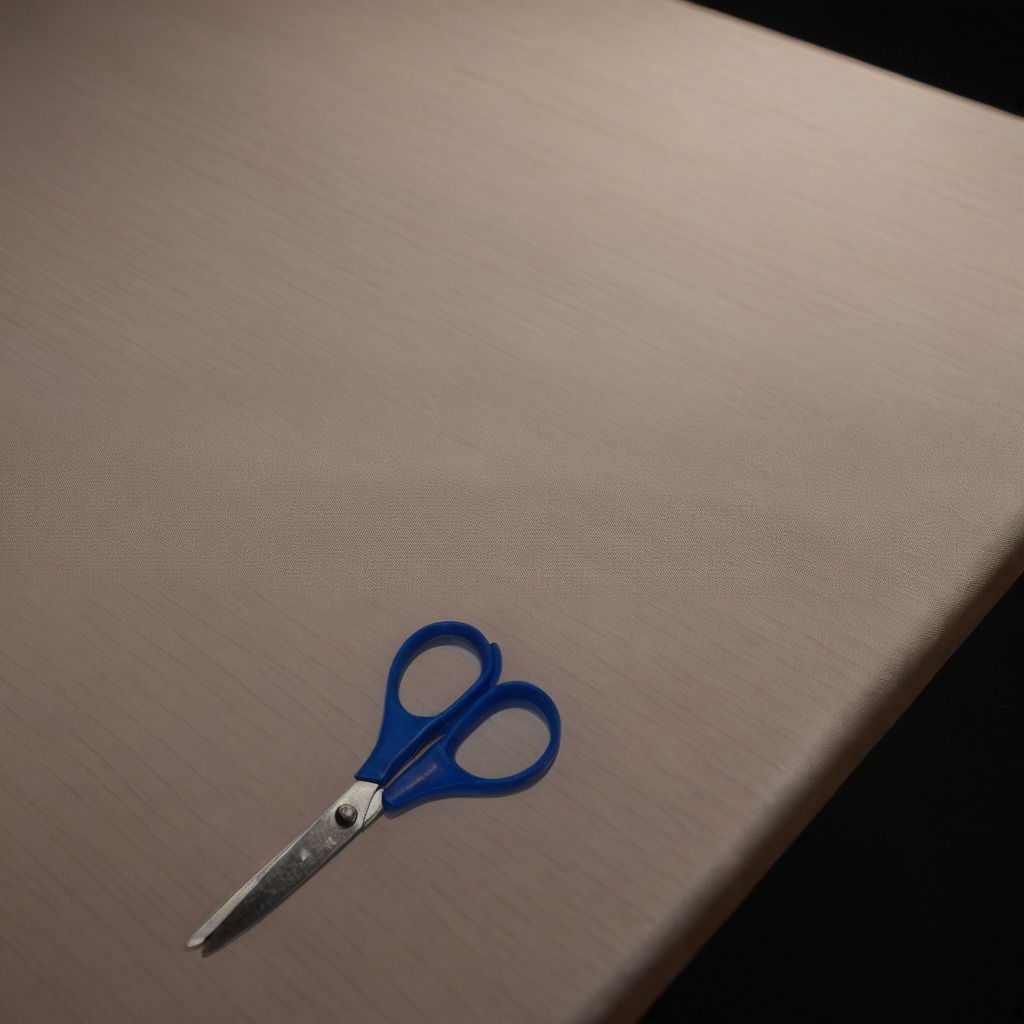
A scissor is lying on the wooden table.